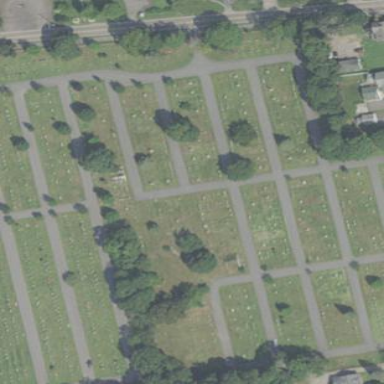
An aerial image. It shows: Cemetery.